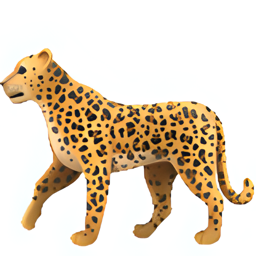
Name: leopard
Emoji: 🐆
Group: Animals & Nature
Sub-group: animal-mammal